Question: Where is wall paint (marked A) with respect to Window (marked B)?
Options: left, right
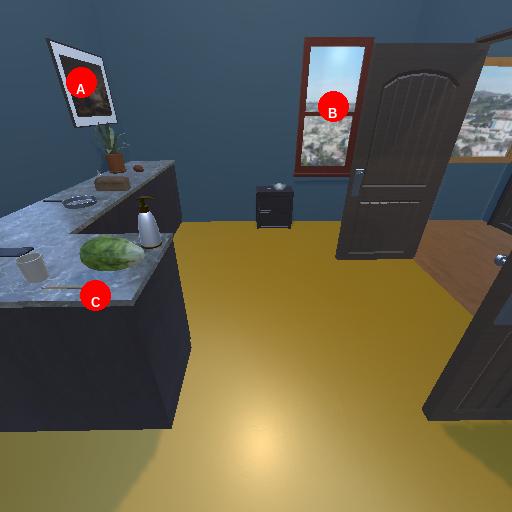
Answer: left